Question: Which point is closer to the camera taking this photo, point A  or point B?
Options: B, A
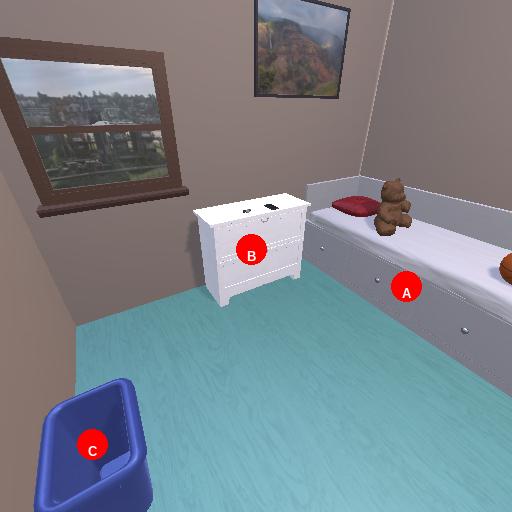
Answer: B